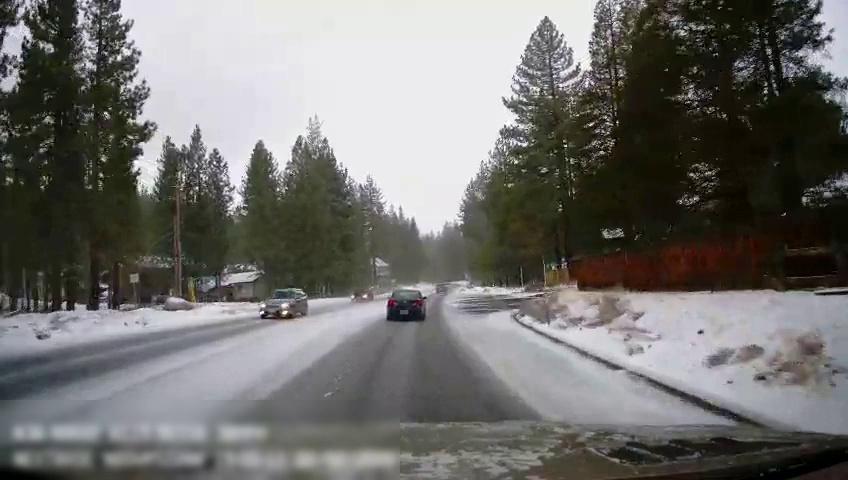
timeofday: Day
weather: Snowy
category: Drivable Space
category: Vehicles | Car
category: Vehicles | Car
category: Vehicles | Car
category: Vehicles | Car
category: Lanes | Current Lane